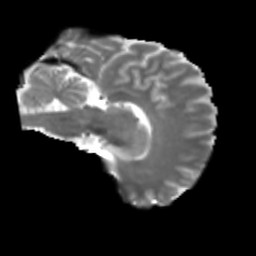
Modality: T2w
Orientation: sagittal
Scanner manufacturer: siemens
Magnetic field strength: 3 T
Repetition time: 4 s
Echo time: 0.0594 s